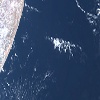
Label: water